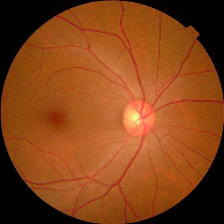
Diabetic retinopathy grade: No DR